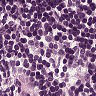
Metastatic tissue present: no